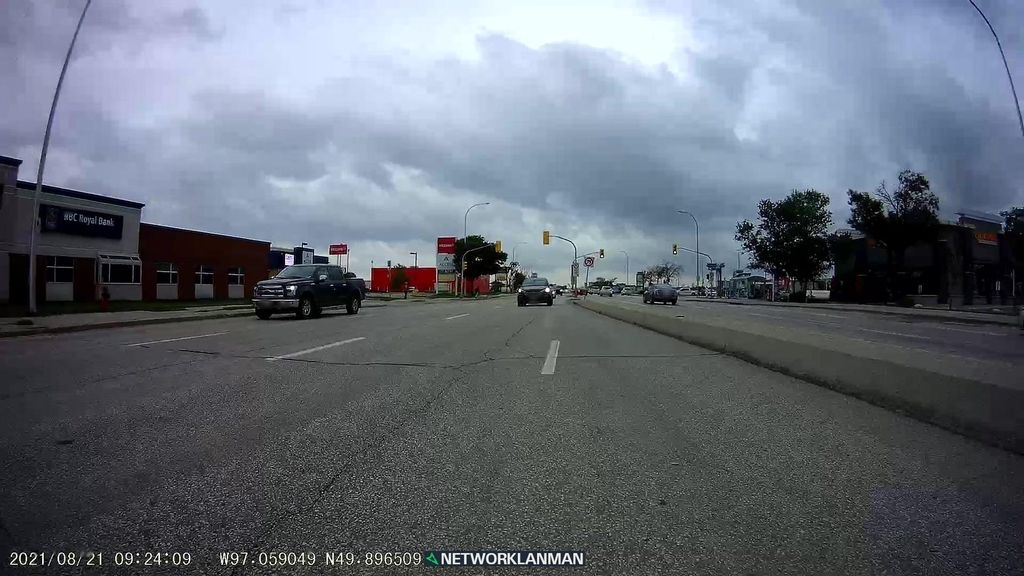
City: winnipeg